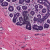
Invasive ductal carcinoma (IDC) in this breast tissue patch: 0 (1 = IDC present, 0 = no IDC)